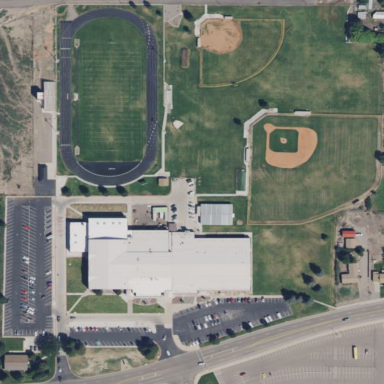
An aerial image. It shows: School.